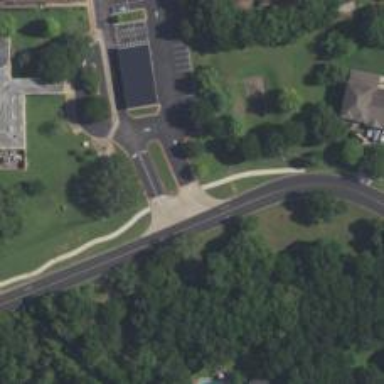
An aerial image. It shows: Asphalt footpath with unmarked crossing.